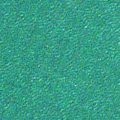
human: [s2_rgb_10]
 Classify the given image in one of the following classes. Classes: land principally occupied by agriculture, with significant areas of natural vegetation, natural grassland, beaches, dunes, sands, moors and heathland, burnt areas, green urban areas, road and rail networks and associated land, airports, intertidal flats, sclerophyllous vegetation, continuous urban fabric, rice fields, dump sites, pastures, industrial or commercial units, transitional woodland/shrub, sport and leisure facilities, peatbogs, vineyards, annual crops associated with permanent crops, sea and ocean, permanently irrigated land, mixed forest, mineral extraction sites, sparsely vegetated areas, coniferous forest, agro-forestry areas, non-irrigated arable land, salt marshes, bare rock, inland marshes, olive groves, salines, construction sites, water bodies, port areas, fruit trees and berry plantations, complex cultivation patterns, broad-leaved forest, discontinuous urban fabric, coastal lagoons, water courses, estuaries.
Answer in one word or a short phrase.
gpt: sea and ocean